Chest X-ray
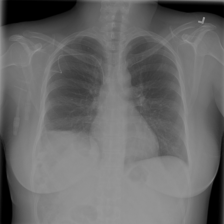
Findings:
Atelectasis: negative
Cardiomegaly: negative
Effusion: negative
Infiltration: negative
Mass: negative
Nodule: negative
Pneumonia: negative
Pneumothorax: negative
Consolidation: negative
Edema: negative
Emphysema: negative
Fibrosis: negative
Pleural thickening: negative
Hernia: negative